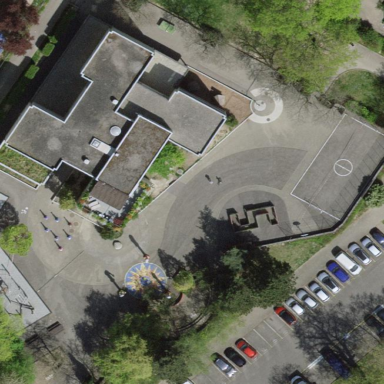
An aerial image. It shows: School.